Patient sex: M
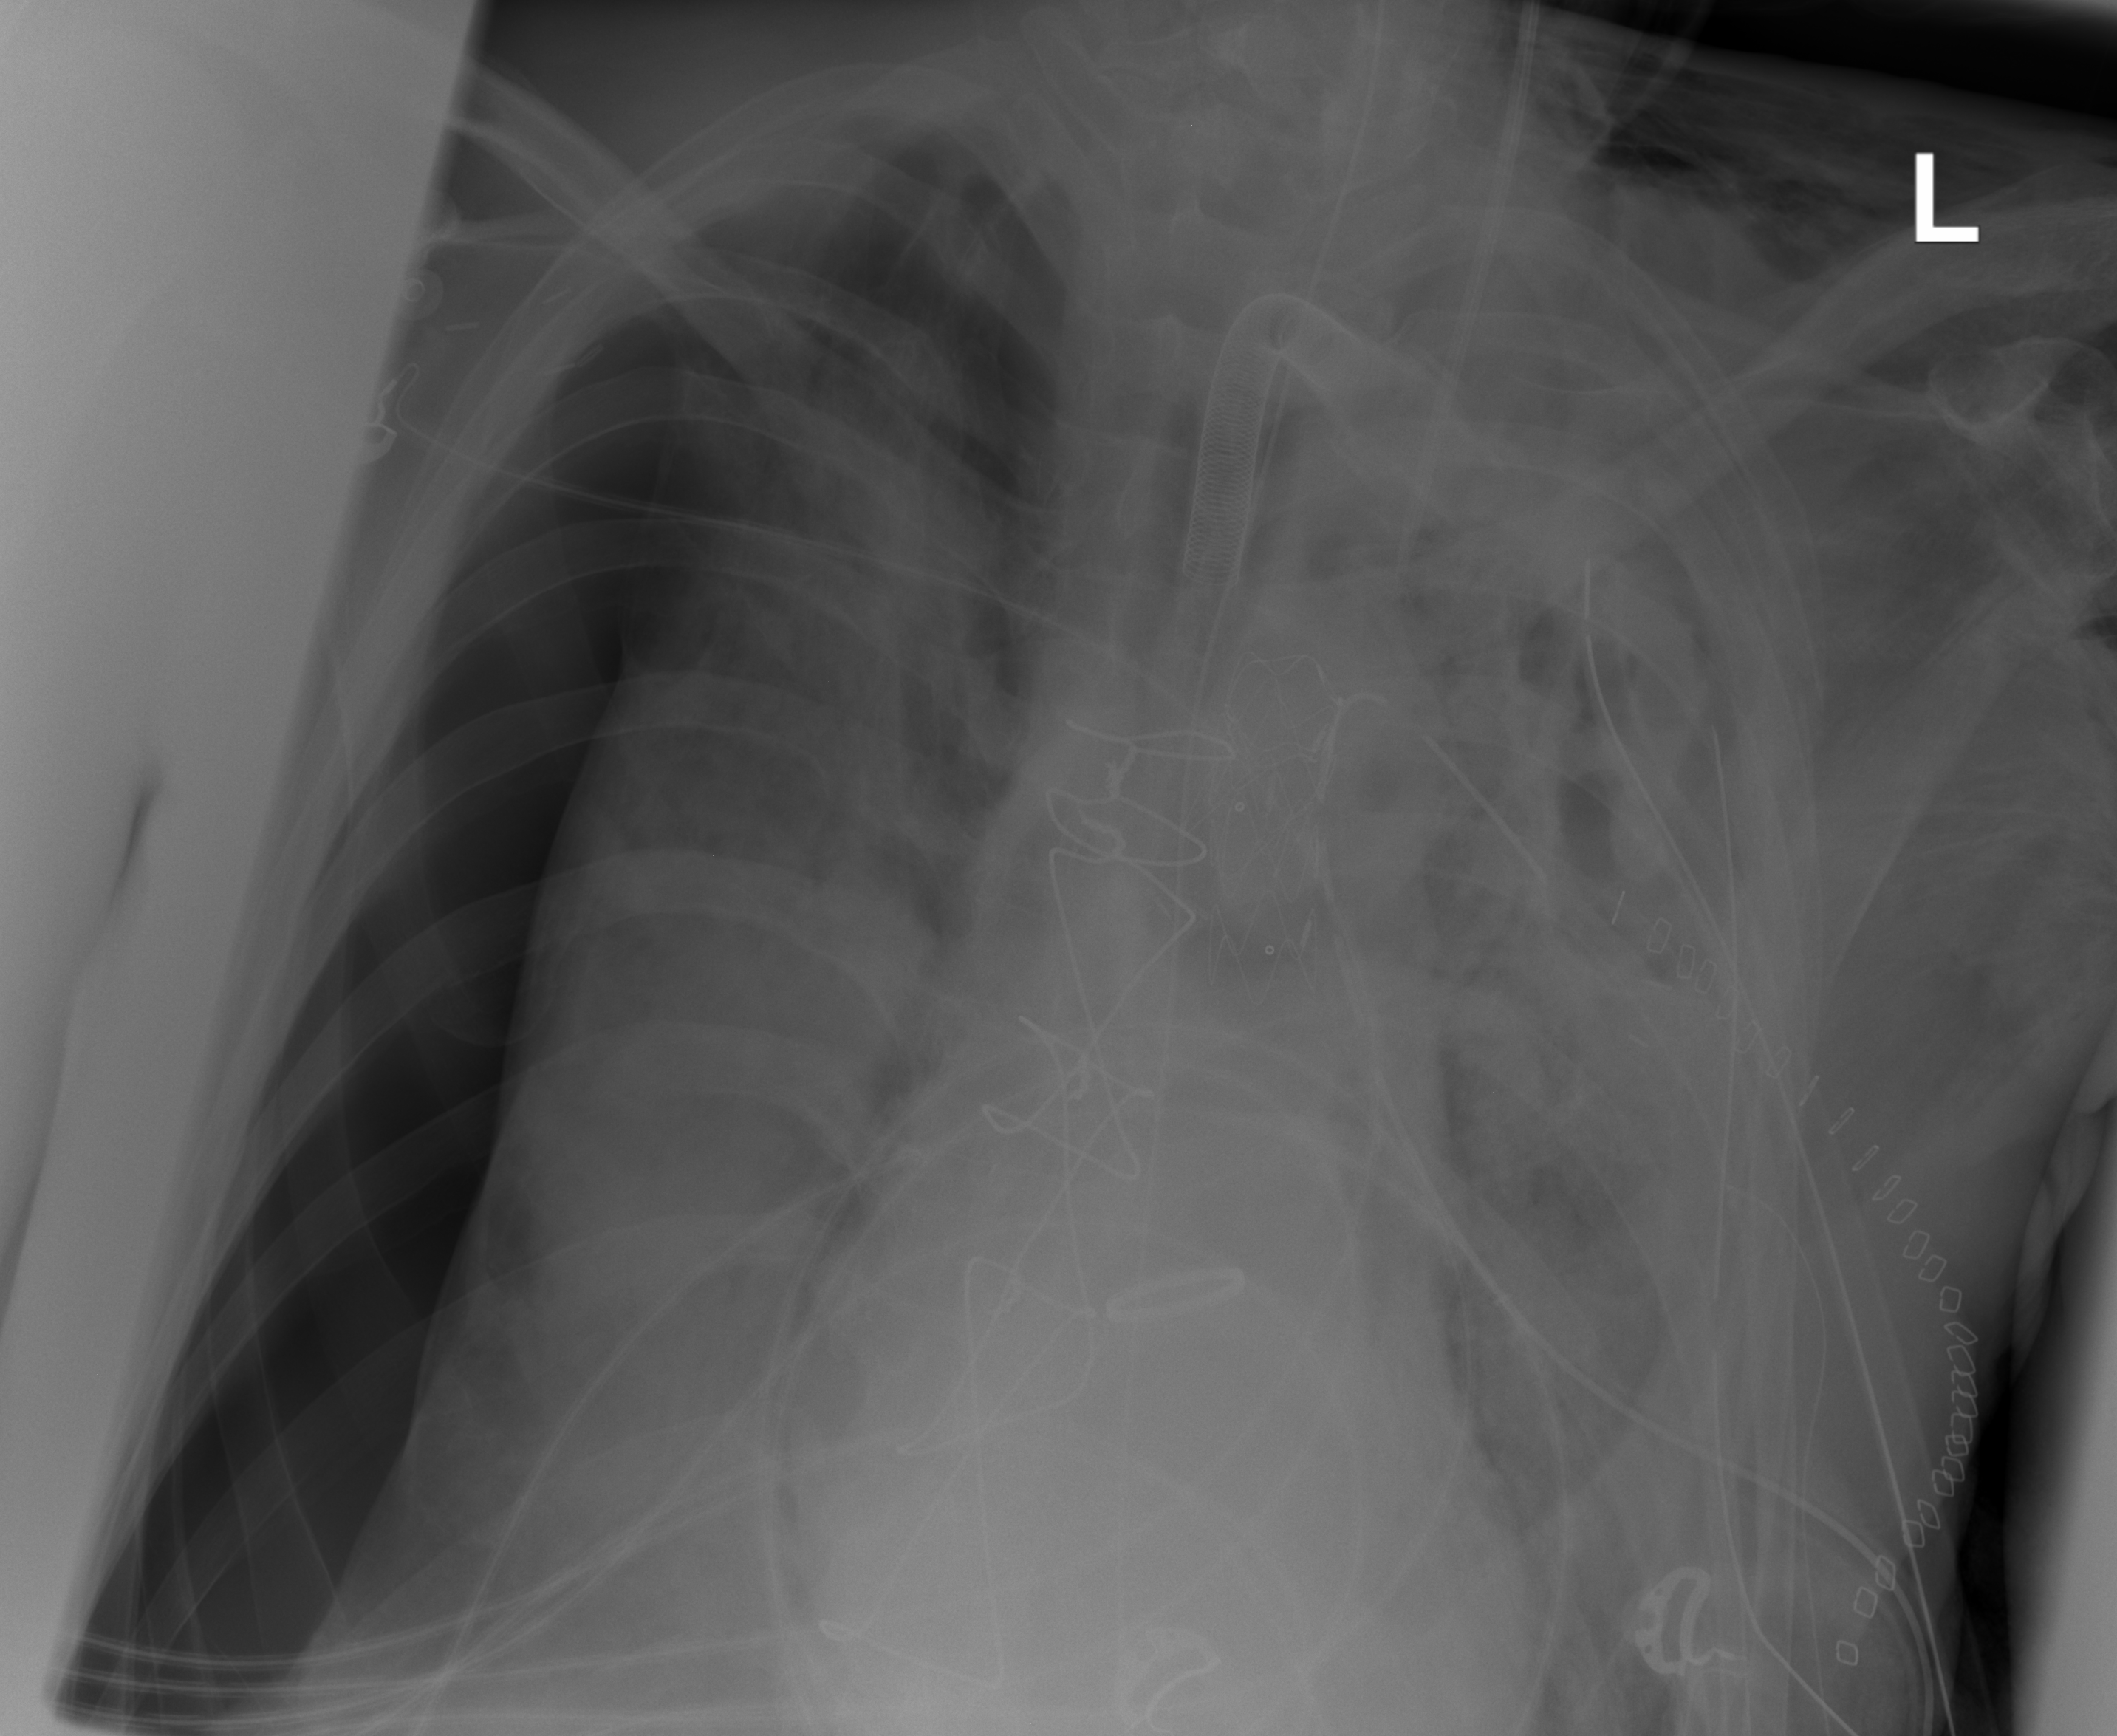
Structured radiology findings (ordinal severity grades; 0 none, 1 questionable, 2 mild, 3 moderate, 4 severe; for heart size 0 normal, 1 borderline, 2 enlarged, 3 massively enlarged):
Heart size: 2
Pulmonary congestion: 0
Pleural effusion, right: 0
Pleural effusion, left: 2
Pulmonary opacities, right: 2
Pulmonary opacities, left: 3
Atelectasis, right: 2
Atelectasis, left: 3